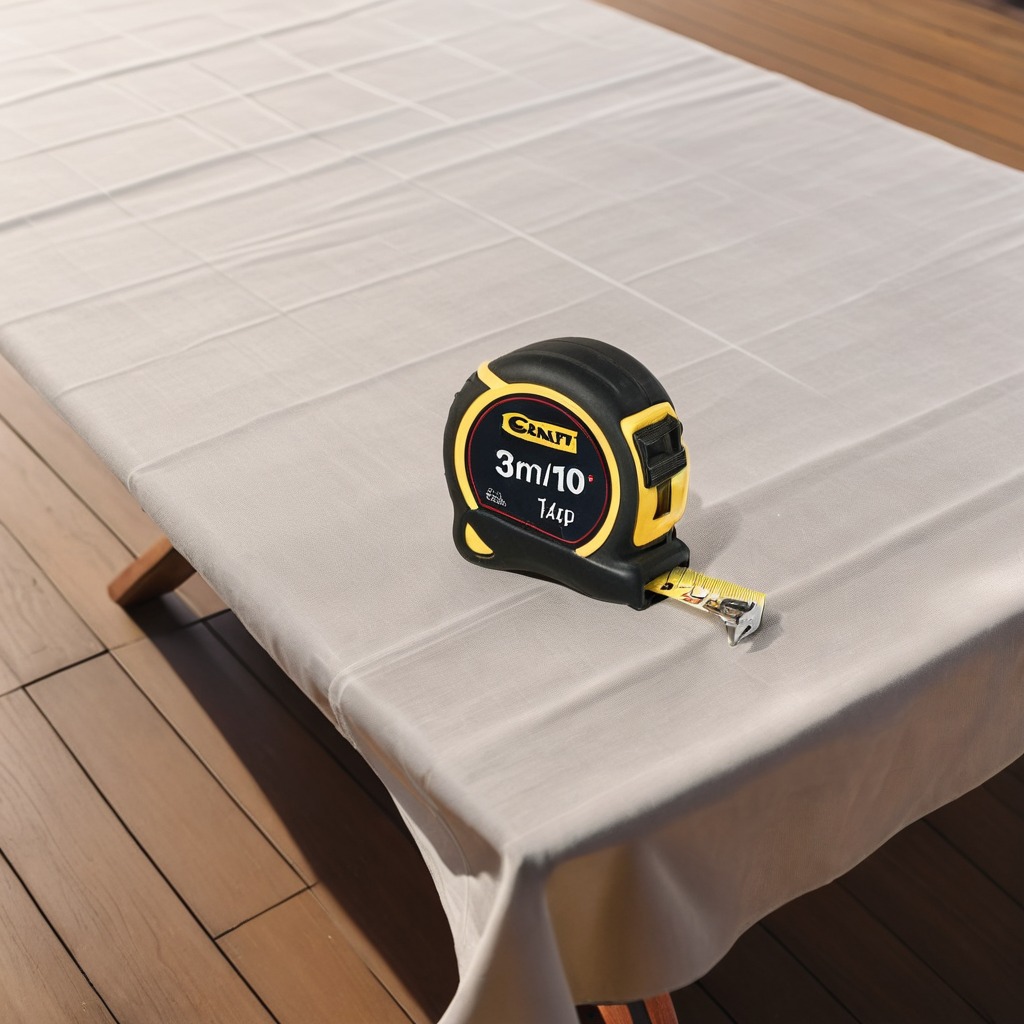
A measuring tape is lying on a wooden table in an outdoor workshop.